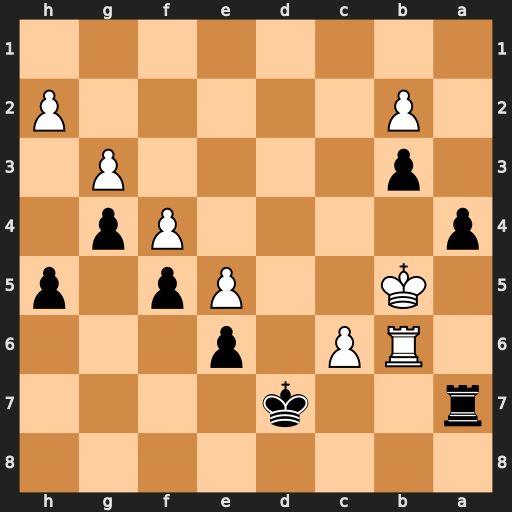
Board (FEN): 8/r2k4/1RP1p3/1K2Pp1p/p4Pp1/1p4P1/1P5P/8
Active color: b
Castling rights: -
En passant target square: -
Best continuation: Kc7 Rb7+ Rxb7+ cxb7 a3 b8=Q+ Kxb8